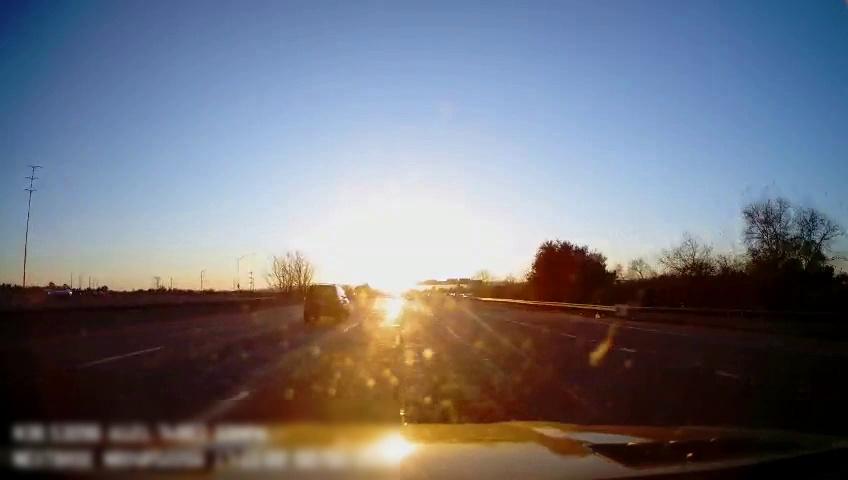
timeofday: Day
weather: Sunny
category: Drivable Space
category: Vehicles | SUV
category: Vehicles | Car
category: Lanes | Alternate Lane
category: Lanes | Alternate Lane
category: Lanes | Current Lane
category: Lanes | Current Lane
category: Lanes | Alternate Lane
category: Lanes | Alternate Lane
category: Traffic | Signs
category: Traffic | Signs
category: Traffic | Signs